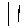
Label: line